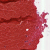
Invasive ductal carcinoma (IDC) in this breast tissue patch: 0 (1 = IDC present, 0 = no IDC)